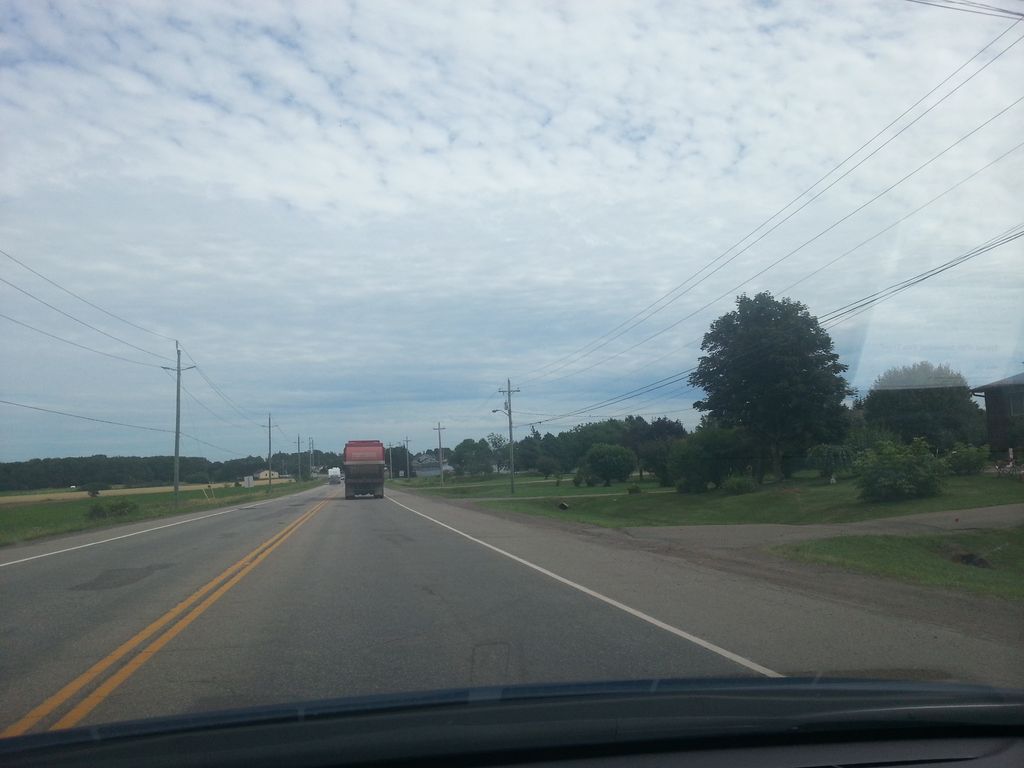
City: charlottetown